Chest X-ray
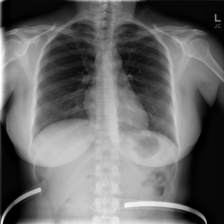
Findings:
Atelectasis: negative
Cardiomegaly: negative
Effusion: negative
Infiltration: negative
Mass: negative
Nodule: negative
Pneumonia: negative
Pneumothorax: negative
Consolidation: negative
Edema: negative
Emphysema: negative
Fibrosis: negative
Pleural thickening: negative
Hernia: negative